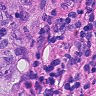
Metastatic tissue present: yes